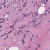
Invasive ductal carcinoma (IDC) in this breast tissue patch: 1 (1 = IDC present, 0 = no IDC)